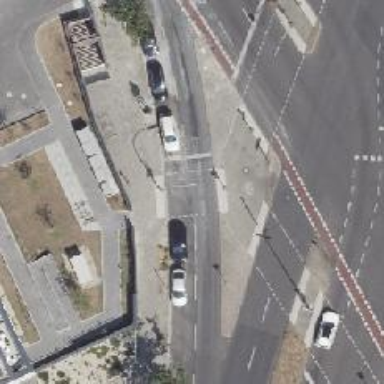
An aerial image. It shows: Road crossing with traffic signals.